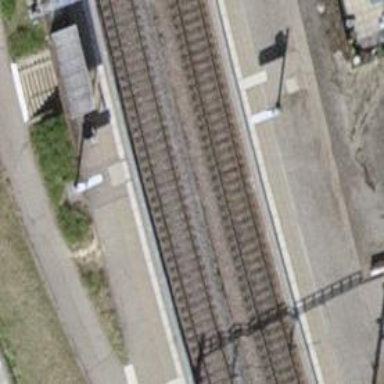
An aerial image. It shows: Stop position for public transport on the railway.